【题型】填空题　【知识点】立体几何　【难度】medium
在直三棱柱 $ABC-A_1B_1C_1$ 中，$AB=1$，$BC=CC_1=\sqrt{3}$，$\angle ABC=90^\circ$，点 $P$ 是平面 $ABC$ 上一动点，则 $A_1P + \frac{1}{2}PC$ 的最小值为 \underline{\hspace{3cm}}.
【解答】
\noindent \textbf{【答案】} $\frac{5}{2}/2.5$

\vspace{3mm}

\noindent \textbf{【知识点】} 棱柱的展开图及最短距离问题

\vspace{3mm}

\noindent \textbf{【分析】} 先分析出 $A_1P + \frac{1}{2}PC$ 取到最小值时 $P$ 点的位置，然后将底面 $\triangle ABC$ 沿着 $AC$ 翻折，使其和平面 $ACC_1A_1$ 共面，转化为平面问题处理.

\vspace{5mm}

\noindent \textbf{【详解】}

\noindent 作 $PQ \perp AC$，垂足为 $Q$，连接 $A_1Q$，

\noindent 根据直棱柱性质可得，$PQ \perp$ 平面 $ACC_1A_1$，$A_1Q \subset$ 平面 $ACC_1A_1$，则 $PQ \perp A_1Q$，

\noindent 显然 $\frac{1}{2}PC \geq \frac{1}{2}QC$，$PA_1 \geq QA_1$，当 $P$ 在 $AC$ 上，两个等号同时成立，

\noindent 于是使得 $A_1P + \frac{1}{2}PC$ 取到最小值的 $P$ 点落在线段 $AC$ 上.

\noindent 如图所示直三棱柱，将底面 $\triangle ABC$ 沿着 $AC$ 翻折，使其和平面 $ACC_1A_1$ 共面，如下图，

\noindent 过 $A_1$ 作 $A_1Q \perp BC$，垂足为 $Q$，交 $AC$ 于 $P$，则此位置的 $P$ 点为所求，

\noindent 根据题干数据，$AB=1$，$AC=2$，$BC=\sqrt{3}$，$\angle ABC=90^\circ$，

\noindent 由 $\sin\angle ACB = \frac{AB}{AC} = \frac{1}{2}$，故 $\angle ACB = 30^\circ$，于是 $\angle PA_1A = 30^\circ$，$PQ = \frac{1}{2}PC$，

\noindent 设 $AP = x$，则 $PA_1 = 2x$，由 $x^2 + (\sqrt{3})^2 = 4x^2$，解得 $x=1$，

\noindent 故 $A_1P = 2$，$AP = 1 = PC$，故 $A_1P + \frac{1}{2}PC = A_1P + PQ = 2 + \frac{1}{2} = \frac{5}{2}$；

\vspace{10mm}

\noindent \textbf{故答案为：} $\frac{5}{2}$

\vspace{5mm}

\noindent \textbf{【点睛】} 关键点睛：立体几何折线段最值问题都会展开几何体为一个平面处理，待求表达式中含有 $\frac{1}{2}$，联想到含 $30^\circ$ 的直角三角形的边长关系，是解题突破口.
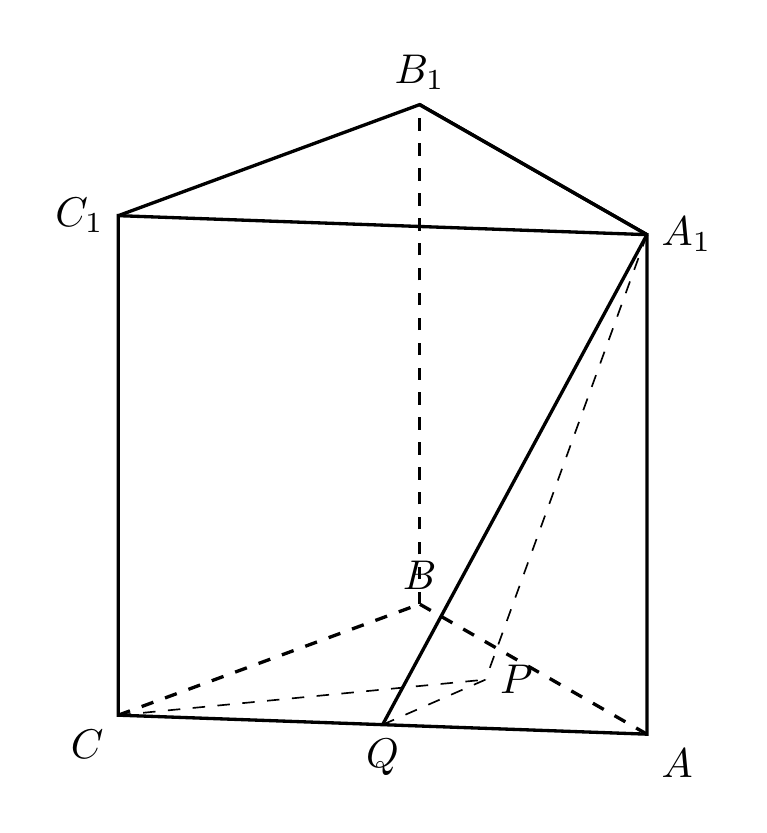
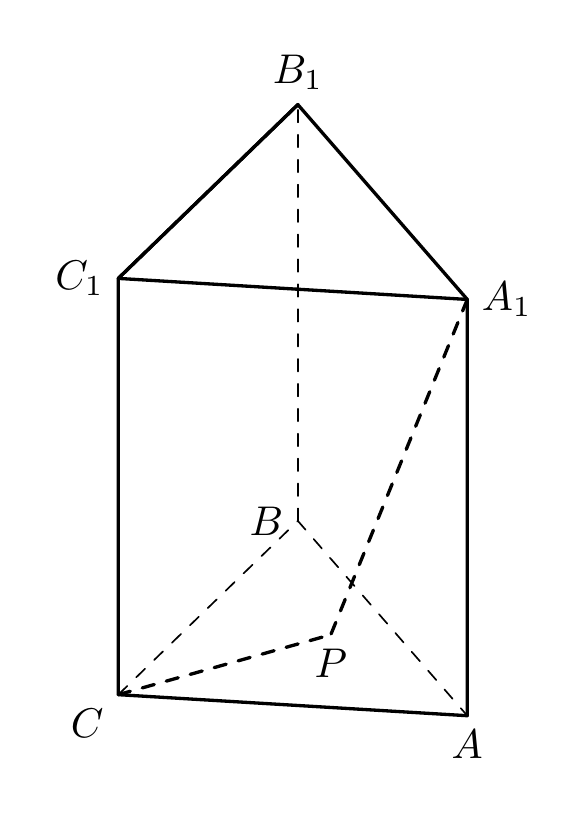
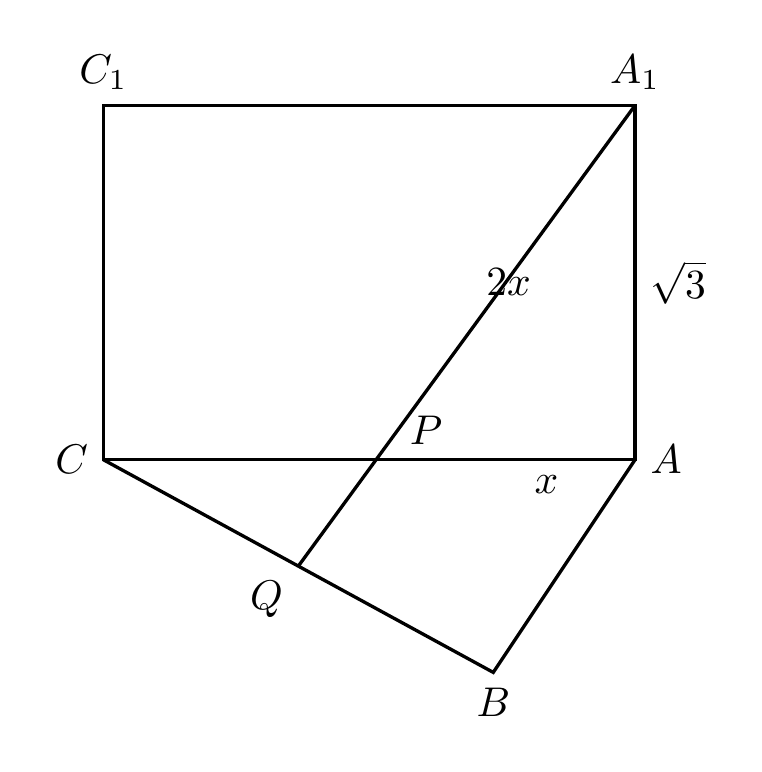